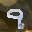
Label: 9